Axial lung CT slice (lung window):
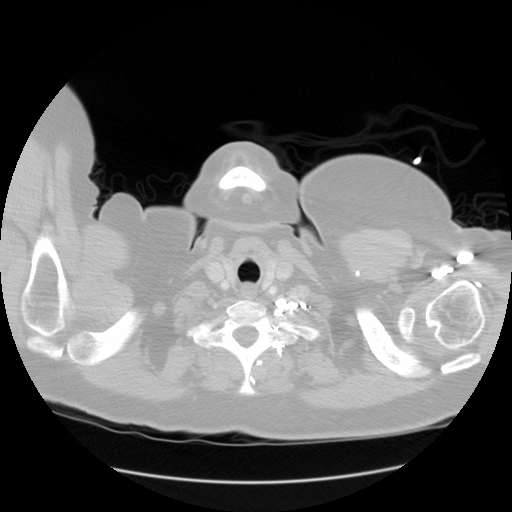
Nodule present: no